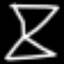
Label: hourglass